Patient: sex F, age 63
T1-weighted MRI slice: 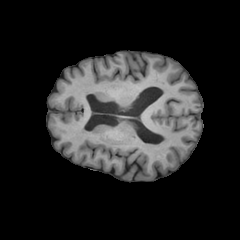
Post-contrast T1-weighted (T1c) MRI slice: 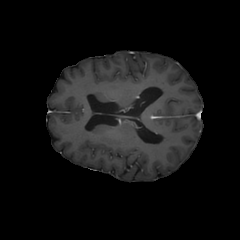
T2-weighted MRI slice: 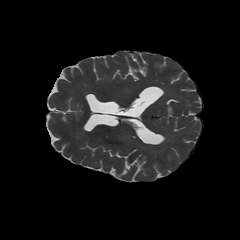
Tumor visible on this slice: no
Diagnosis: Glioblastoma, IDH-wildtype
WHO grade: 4